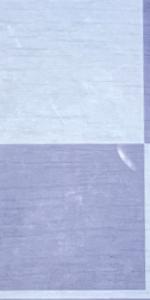
Label: Empty